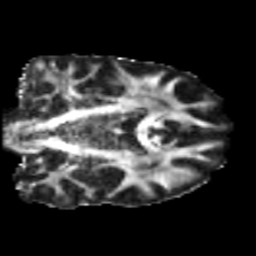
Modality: FA
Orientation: coronal
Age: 46
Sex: male
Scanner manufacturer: siemens
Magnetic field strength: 3 T
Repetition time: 5 s
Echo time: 0.092 s